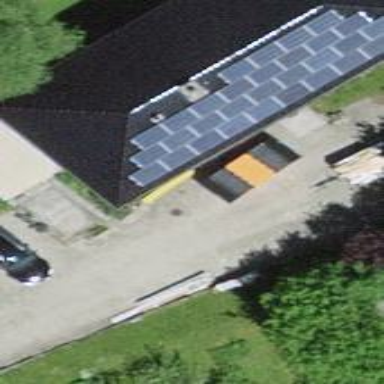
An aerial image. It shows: Solar-powered generator using photovoltaic technology. This small installation generates electricity through solar photovoltaic panels.